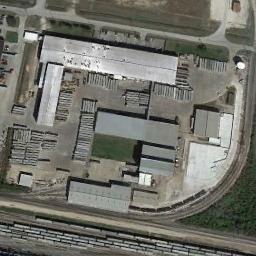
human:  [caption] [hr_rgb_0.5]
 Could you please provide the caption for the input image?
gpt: There are numerous houses of different shapes and sizes in the industrial zone .

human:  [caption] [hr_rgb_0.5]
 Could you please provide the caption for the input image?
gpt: Industrial areas have different building sizes .

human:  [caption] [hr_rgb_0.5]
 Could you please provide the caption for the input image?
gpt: The industrial area with lots of industrial equipment and some workshops is surrounded by roads .

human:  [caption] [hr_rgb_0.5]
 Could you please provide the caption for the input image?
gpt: In an industrial area, There are factories and roads, Some open-air materials, And green belts .

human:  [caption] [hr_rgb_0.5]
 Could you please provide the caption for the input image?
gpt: There are some gray buildings and many gray containers on the industrial area .